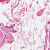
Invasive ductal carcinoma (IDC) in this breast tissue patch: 0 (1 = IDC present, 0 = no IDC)